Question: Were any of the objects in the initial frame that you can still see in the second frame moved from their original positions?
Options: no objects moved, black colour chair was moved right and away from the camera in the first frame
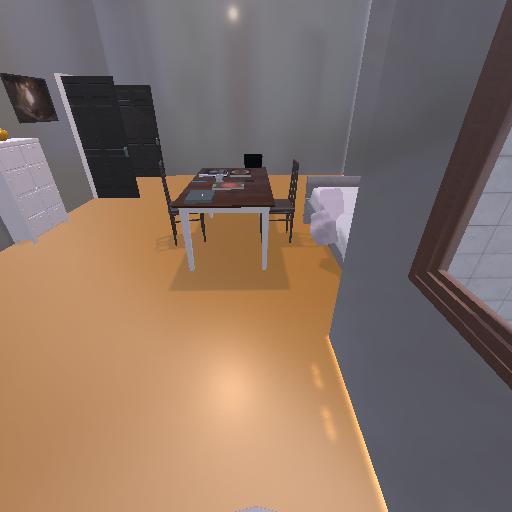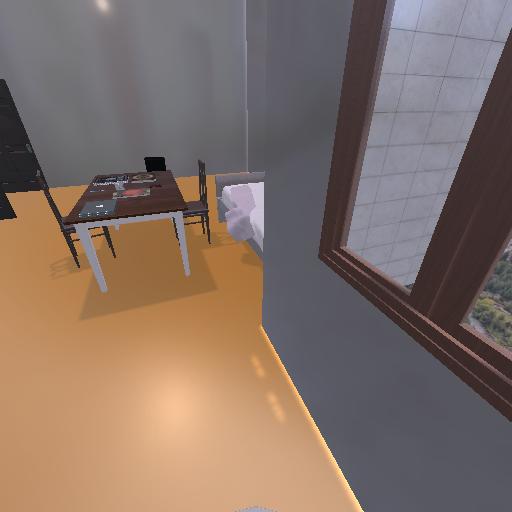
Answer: no objects moved